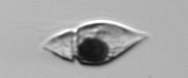
Label: Amphidinium